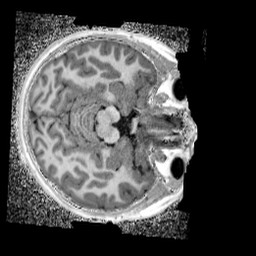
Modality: UNIT1_denoised
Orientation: axial
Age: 11
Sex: female
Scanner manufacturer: siemens
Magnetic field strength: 3 T
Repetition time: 4 s
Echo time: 0.00299 s